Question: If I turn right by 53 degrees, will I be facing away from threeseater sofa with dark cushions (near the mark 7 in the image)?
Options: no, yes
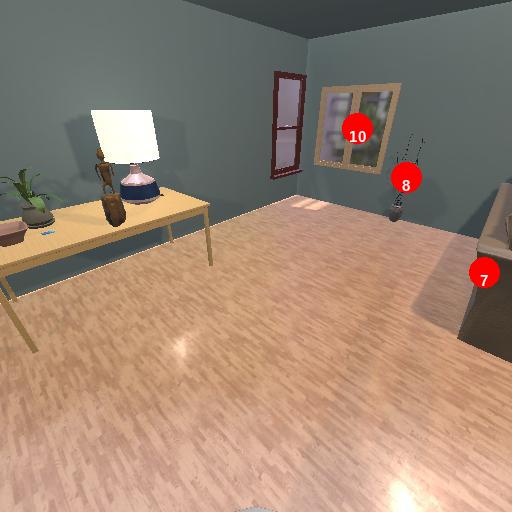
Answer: no